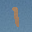
Label: 1